Aerial crown-view tile of a tropical tree (Barro Colorado Island, Panama), acquired 20250818:
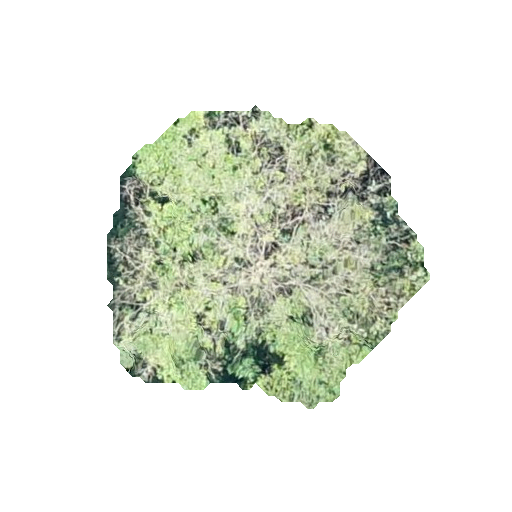
Species: Guapira myrtiflora
GBIF accepted scientific name: Guapira myrtiflora
Crown area: 103.086 m²